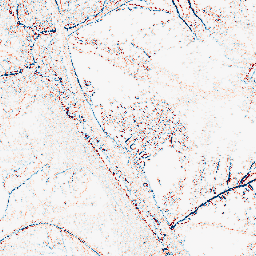
Category: edge_preserving
Decomposition family: median
Decomposition parameters: size: 3
Upsampling method: edge_directed
Upsampling parameters: scale: 4
Upsampling scale: 4